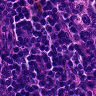
Metastatic tissue present: no